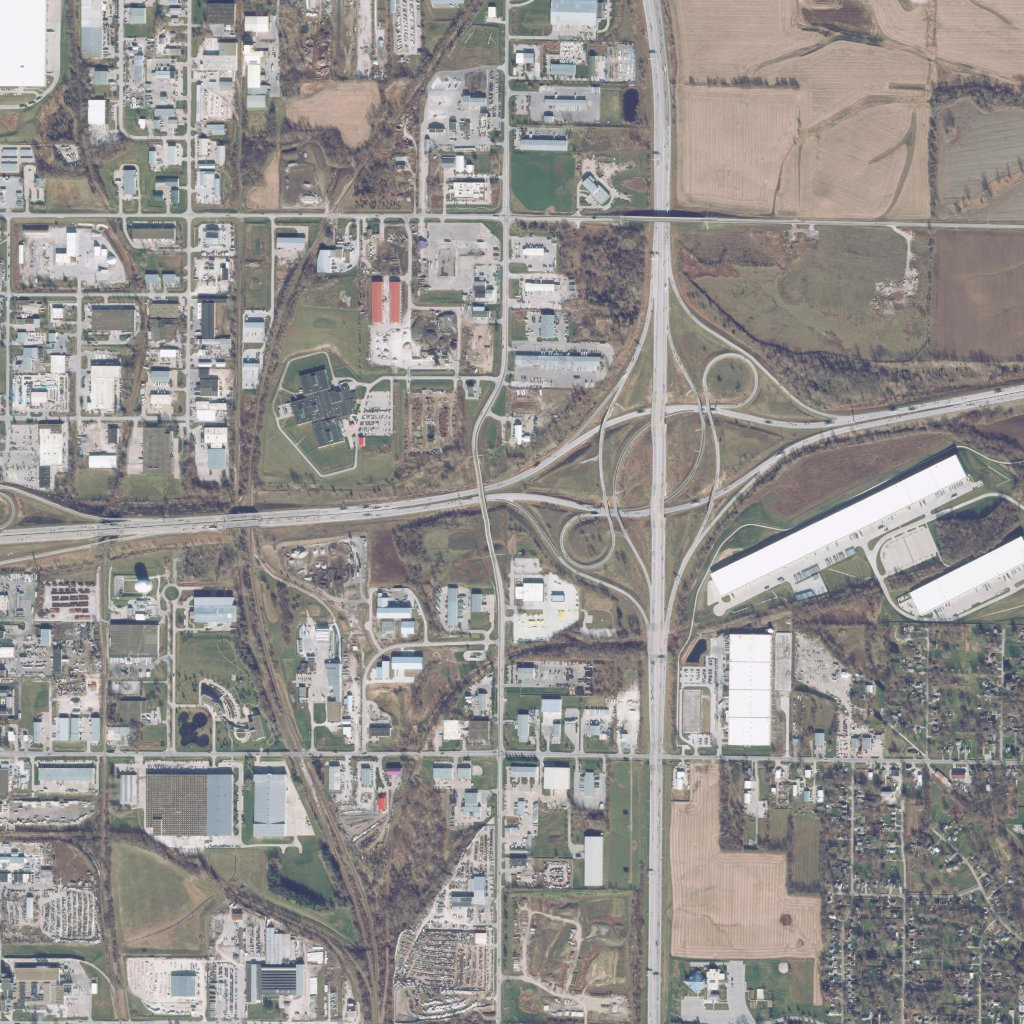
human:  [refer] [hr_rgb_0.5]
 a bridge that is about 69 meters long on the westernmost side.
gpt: <box>[[9, 50, 11, 52, 0]]</box>